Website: walmart
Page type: customer-info-address
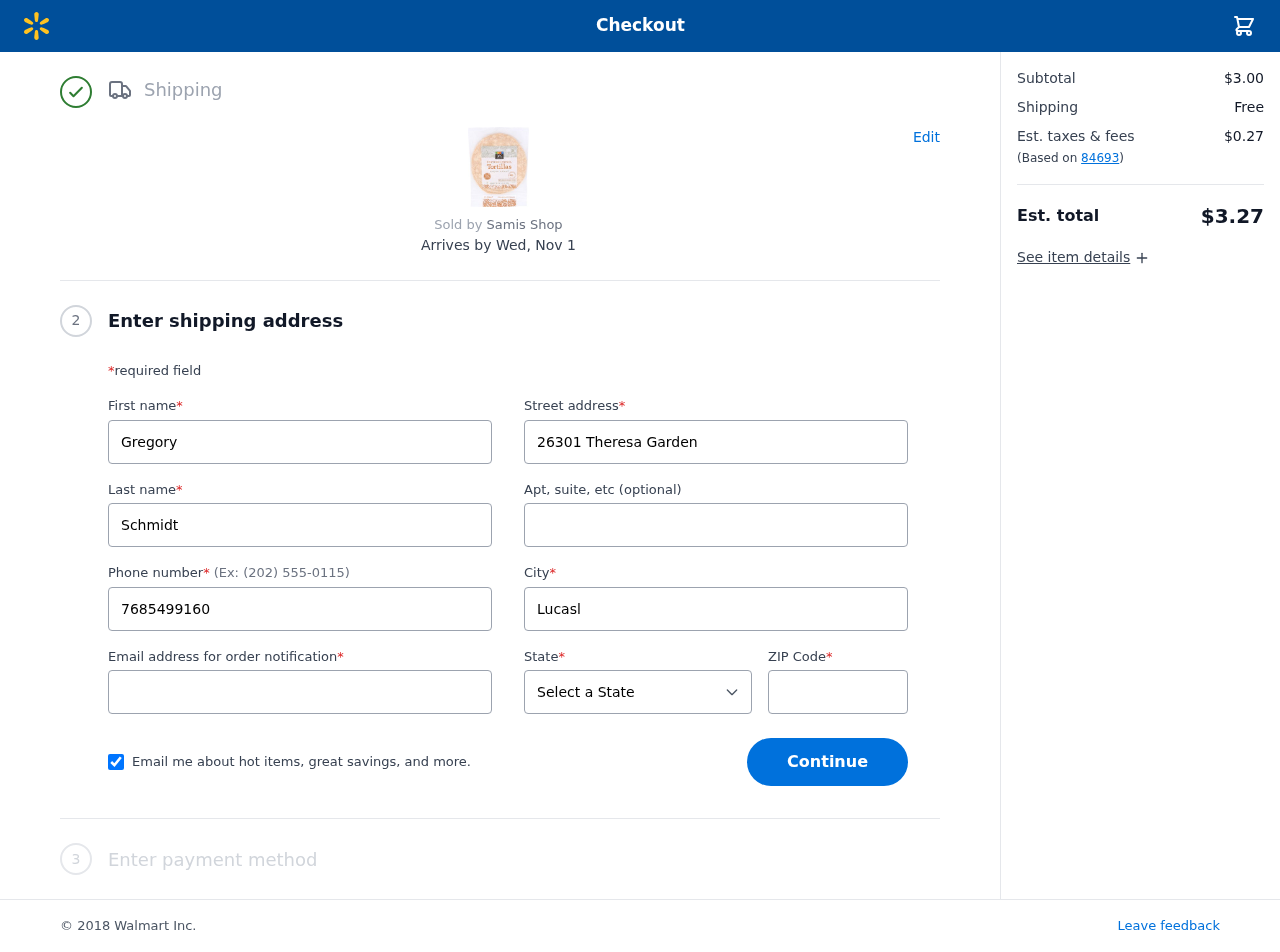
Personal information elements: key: PII_CITY
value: Lucasland
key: PII_EMAIL
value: gregory.schmidt@gmail.com
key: PII_FIRSTNAME
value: Gregory
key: PII_LASTNAME
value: Schmidt
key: PII_PHONE
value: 7685499160
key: PII_POSTCODE
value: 84693
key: PII_STATE
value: Ohio
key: PII_STREET
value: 26301 Theresa Garden
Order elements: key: ORDER_DELIVERY_DATE
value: Wed, Nov 1
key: ORDER_SUBTOTAL
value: $3.00
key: ORDER_SHIPPING_COST
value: Free
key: ORDER_TAX
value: $0.27
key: ORDER_TOTAL
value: $3.27